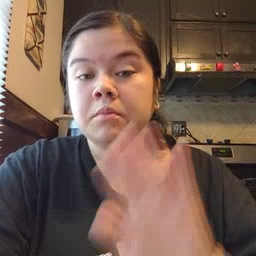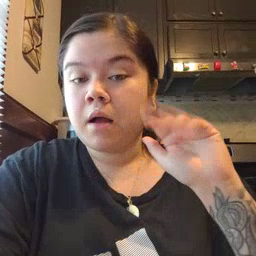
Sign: bye